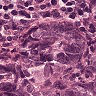
Metastatic tissue present: yes